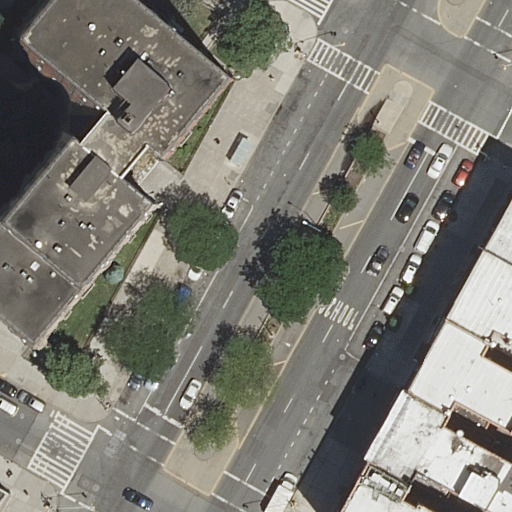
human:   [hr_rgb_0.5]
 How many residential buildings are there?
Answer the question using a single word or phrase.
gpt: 7

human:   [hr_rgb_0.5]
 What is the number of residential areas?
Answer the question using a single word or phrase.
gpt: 1

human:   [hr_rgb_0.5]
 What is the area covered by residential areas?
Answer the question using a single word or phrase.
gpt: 1191m2

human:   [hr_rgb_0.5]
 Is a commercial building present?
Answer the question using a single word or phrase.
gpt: no

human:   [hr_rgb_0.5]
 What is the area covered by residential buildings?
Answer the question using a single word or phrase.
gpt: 2486m2

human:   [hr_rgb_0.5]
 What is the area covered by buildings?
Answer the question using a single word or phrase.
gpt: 2486m2

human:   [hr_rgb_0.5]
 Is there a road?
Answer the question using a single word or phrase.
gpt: yes

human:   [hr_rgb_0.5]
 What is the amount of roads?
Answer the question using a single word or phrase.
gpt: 4

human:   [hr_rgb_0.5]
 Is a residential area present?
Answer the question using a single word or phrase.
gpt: yes

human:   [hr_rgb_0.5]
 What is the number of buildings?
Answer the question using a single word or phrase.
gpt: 7

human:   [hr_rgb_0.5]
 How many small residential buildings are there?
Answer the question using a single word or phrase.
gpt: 3

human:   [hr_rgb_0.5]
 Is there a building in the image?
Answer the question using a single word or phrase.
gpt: yes

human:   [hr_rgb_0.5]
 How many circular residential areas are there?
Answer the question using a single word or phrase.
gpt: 0

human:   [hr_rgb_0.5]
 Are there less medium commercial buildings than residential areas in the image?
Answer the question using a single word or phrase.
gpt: yes

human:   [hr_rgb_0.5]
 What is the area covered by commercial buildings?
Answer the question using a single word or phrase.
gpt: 0m2

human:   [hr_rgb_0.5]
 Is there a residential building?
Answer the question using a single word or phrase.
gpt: yes

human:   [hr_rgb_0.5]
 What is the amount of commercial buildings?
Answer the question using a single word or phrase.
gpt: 0

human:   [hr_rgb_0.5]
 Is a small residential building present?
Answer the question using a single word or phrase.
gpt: yes

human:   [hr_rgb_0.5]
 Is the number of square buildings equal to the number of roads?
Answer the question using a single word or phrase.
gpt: no

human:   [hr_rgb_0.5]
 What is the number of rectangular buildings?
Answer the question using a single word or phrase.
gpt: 4

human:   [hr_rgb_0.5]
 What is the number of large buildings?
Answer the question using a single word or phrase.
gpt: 1

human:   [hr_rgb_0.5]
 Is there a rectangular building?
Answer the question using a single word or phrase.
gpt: yes

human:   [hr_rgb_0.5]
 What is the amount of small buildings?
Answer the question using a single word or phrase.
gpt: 3

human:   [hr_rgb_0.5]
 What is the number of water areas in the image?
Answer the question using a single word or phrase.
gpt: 0

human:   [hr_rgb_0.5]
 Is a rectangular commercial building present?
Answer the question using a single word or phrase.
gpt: no

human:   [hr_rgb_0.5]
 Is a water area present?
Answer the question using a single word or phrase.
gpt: no

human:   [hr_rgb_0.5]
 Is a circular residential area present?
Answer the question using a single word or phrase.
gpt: no

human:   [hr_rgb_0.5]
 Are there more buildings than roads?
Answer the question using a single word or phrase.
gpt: yes

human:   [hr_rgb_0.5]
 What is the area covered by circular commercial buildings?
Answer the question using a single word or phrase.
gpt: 0m2

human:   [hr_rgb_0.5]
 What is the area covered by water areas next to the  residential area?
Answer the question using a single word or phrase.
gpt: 0m2

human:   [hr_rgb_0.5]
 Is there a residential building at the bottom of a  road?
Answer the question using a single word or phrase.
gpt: yes

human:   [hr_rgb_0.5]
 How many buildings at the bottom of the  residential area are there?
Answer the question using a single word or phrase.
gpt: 7

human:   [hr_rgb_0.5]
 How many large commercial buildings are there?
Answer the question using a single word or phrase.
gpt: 0

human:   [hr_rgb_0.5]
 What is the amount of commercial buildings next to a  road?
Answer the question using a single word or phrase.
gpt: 0

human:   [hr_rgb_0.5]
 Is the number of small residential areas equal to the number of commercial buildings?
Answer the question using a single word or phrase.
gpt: yes

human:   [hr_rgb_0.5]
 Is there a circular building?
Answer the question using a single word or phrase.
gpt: no

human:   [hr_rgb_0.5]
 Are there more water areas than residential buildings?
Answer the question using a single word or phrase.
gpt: no

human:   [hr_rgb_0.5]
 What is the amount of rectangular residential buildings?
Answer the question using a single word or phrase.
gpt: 4

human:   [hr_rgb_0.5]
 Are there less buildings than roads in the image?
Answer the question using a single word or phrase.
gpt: no

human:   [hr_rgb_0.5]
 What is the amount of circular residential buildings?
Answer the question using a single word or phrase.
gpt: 0

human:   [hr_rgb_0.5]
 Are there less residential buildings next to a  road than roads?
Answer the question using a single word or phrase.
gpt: no

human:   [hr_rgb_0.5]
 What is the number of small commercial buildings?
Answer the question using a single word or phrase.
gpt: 0

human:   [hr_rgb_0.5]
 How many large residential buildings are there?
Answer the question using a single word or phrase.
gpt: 1

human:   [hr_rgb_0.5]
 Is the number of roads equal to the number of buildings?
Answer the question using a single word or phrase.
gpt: no

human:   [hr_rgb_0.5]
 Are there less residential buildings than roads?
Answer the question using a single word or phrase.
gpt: no

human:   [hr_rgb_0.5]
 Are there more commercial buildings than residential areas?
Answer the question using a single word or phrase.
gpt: no

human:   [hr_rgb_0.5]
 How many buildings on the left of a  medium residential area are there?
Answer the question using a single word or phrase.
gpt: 0

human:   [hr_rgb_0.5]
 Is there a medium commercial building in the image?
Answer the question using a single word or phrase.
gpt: no

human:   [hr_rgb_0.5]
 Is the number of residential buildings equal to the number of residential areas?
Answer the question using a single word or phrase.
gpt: no

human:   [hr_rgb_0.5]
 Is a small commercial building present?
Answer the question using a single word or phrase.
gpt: no

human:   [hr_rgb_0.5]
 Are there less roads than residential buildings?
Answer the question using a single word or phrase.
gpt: yes

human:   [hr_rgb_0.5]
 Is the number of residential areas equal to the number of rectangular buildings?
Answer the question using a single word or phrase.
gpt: no

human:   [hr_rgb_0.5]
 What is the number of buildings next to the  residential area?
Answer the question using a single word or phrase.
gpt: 7

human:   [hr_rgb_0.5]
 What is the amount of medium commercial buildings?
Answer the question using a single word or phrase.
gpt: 0

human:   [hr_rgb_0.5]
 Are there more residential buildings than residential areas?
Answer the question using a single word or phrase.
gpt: yes

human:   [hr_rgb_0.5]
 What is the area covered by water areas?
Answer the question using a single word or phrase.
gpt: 0m2

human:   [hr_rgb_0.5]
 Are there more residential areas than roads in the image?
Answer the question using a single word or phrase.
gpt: no

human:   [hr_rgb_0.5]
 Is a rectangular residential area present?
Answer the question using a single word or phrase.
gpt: no

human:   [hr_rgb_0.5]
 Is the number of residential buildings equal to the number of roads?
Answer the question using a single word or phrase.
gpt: no

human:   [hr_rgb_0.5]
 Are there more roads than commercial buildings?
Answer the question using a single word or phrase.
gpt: yes

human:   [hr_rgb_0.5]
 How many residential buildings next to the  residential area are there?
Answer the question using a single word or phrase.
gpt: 7

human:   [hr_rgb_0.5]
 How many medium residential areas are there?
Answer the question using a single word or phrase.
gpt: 0

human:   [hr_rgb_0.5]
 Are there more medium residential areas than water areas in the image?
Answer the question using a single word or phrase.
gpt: no

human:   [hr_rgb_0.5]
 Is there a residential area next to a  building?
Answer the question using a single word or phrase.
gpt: yes